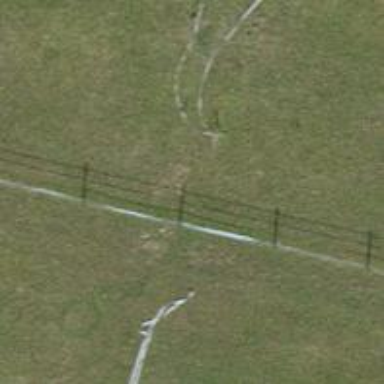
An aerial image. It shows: Fence.